Question: I've made a java program in netbeans which executes different queries in my database. I have a problem when I add data in the tables. It inserts data in the first 2 tables but not in the third one too. Here's the code:
'''
String sql="INSERT INTO 'adresa' ('ID' ,'TARA' ,'JUDET' ,'LOC' ,'CPOSTAL' ,'STRADA' ,'NR' ,'BLOC' ,'SC' ,'APT') VALUES (?,?,?,?,?,?,?,?,?,?)";
pst=conn.prepareStatement(sql);
pst.setString(1, ID.getText());
pst.setString(2, tara.getText());
pst.setString(3, judet.getText());
pst.setString(4, loc.getText());
pst.setString(5, cpostal.getText());
pst.setString(6, strada.getText());
pst.setString(7, nr.getText());
pst.setString(8, bloc.getText());
pst.setString(9, sc.getText());
pst.setString(10, apt.getText());
pst.execute();
String sql2="INSERT INTO 'pbd'.'buletin' ('CNP' ,'DATAN' ,'SEX' ,'SERIENRB' ,'DATAEMIT' ,'DATAEXP') VALUES (?,?,?,?,?,?);";
pst.setString(1, CNP.getText());
pst.setString(2, datan.getText());
pst.setString(3, sex.getText());
pst.setString(4, serienrb.getText());
pst.setString(5, dataemit.getText());
pst.setString(6, dataexp.getText());
pst.executeBatch();
String sql3="INSERT INTO 'pbd'.'persoana' ('ID' ,'CNP' ,'NUME' ,'PRENUME' ,'NATIONALITATE' ,'VIU') VALUES (?,?,?,?,?,?);";
pst.setString(1, ID.getText());
pst.setString(2, CNP.getText());
pst.setString(3, nume.getText());
pst.setString(4, prenume.getText());
pst.setString(5, nationalitate.getText());
pst.setString(6, viu.getText());
pst.executeBatch();
'''
And here are the tables information:

I think the queries are wrong or the concept of the tables but I am not sure. Please tell me what do you think.
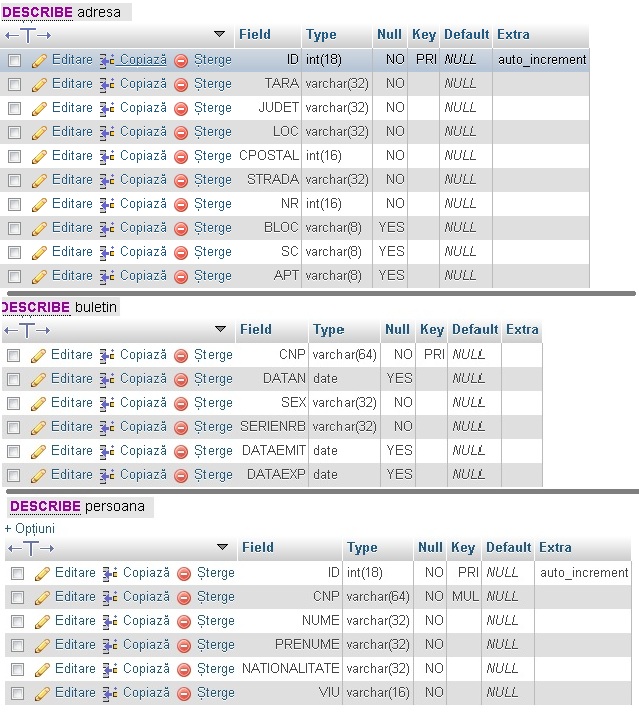
Answer: You need to change your code for sql2 and sql3 as
'''
pst.close();
String sql2="INSERT ...
pst=conn.prepareStatement(sql2);
...
pst.executeUpdate();
pst.close();
String sql3="INSERT ...
pst=conn.prepareStatement(sql3);
...
pst.executeUpdate();
'''
executeBatch is irrelevant in this case, it can only be used for different parameter sets of the same SQL.